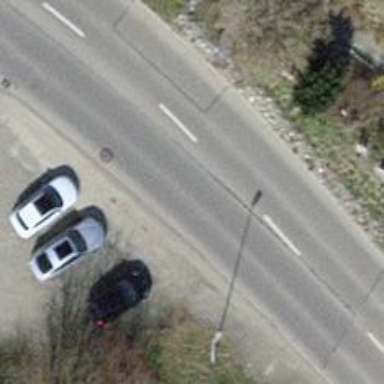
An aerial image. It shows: Asphalt tertiary road without sidewalk.